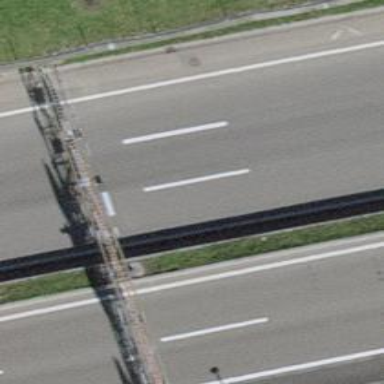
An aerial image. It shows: Asphalt motorway passing through tunnel.